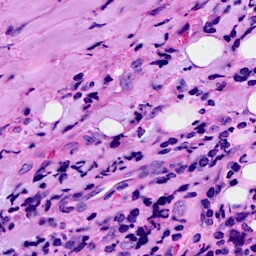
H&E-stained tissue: Breast